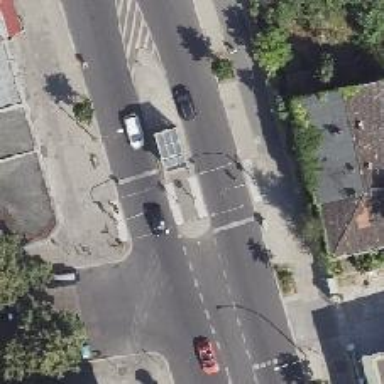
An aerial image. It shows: Traffic signal pole.